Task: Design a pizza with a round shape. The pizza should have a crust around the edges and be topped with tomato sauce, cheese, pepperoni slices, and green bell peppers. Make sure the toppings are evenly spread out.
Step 504:
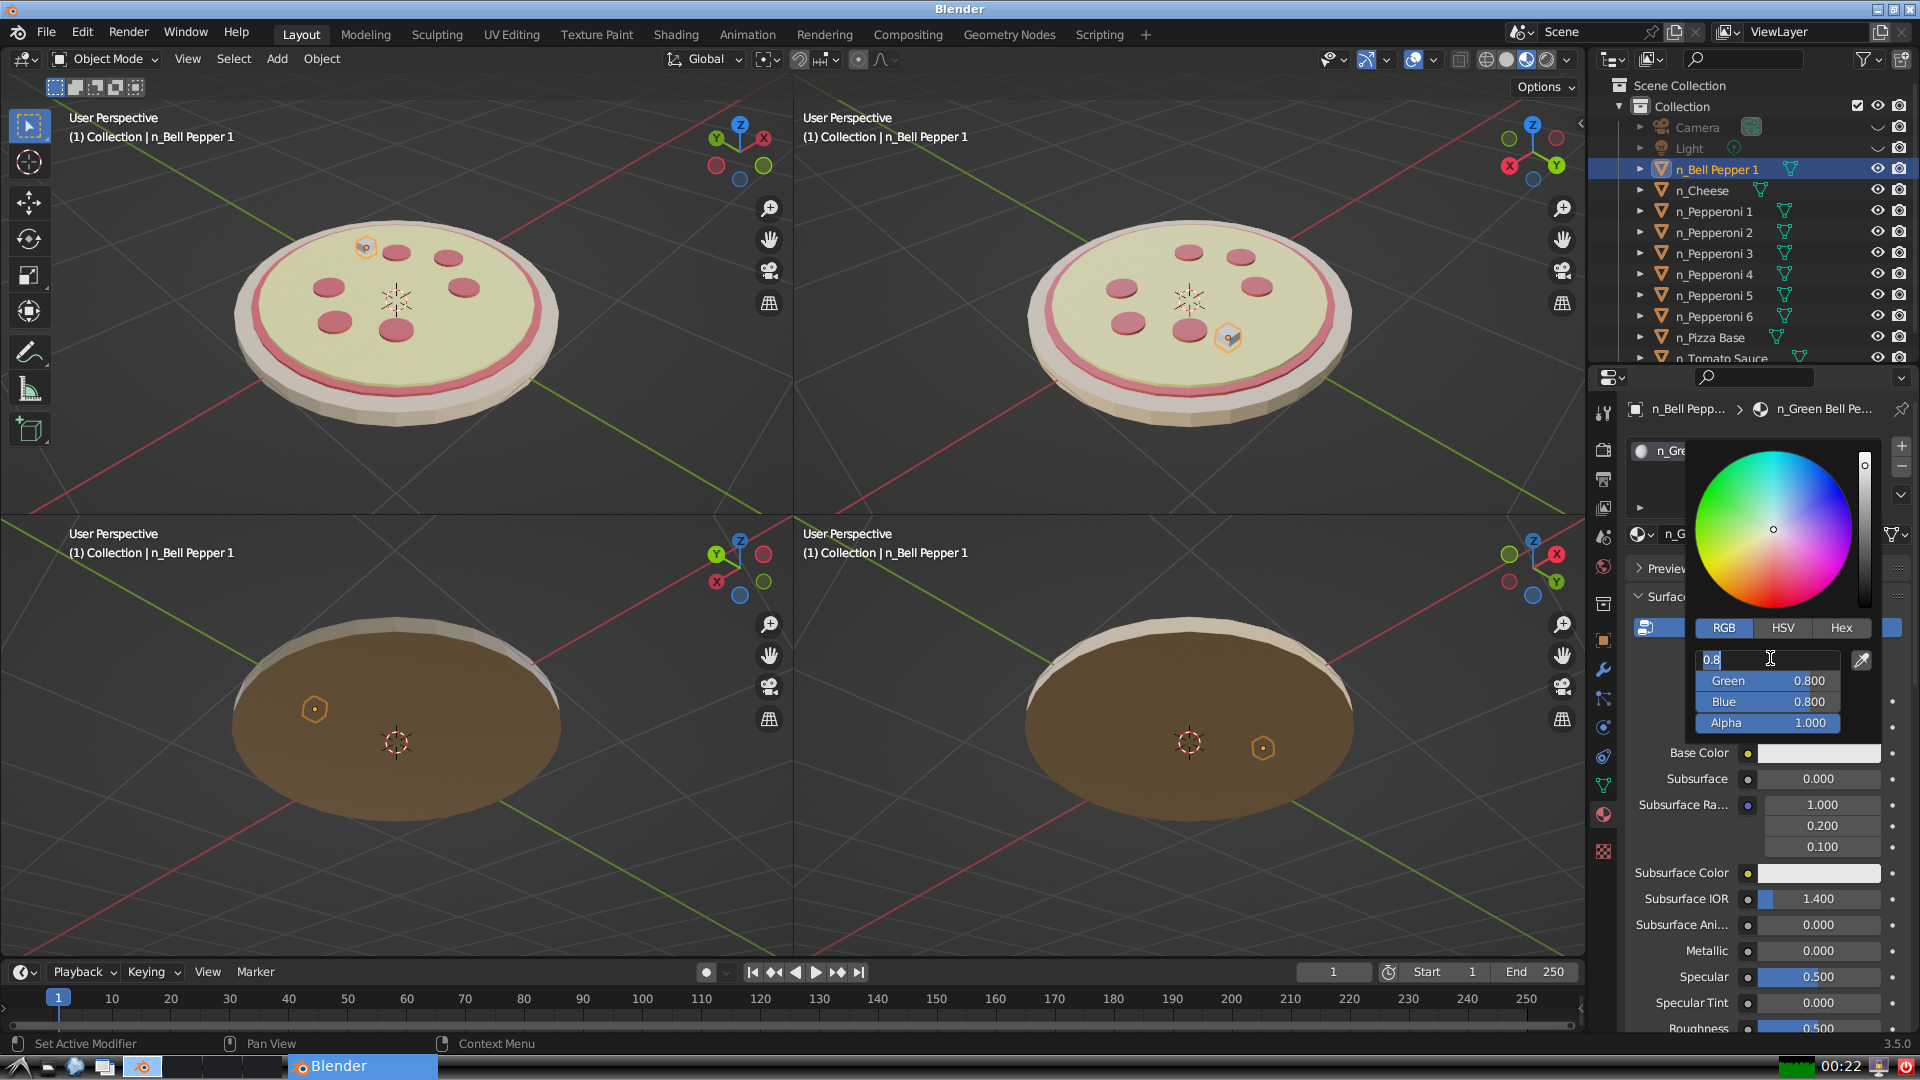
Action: input_text: 0.1